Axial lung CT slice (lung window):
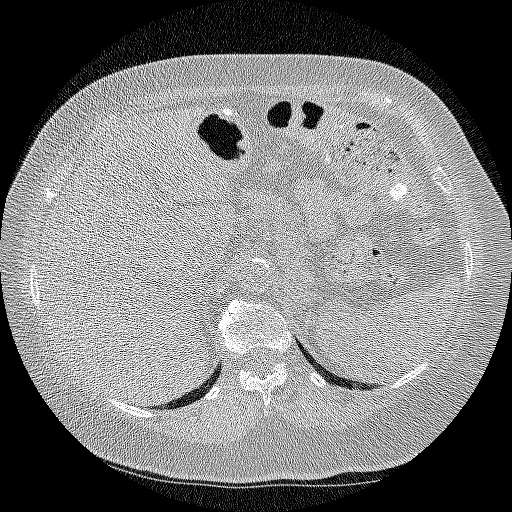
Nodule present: no